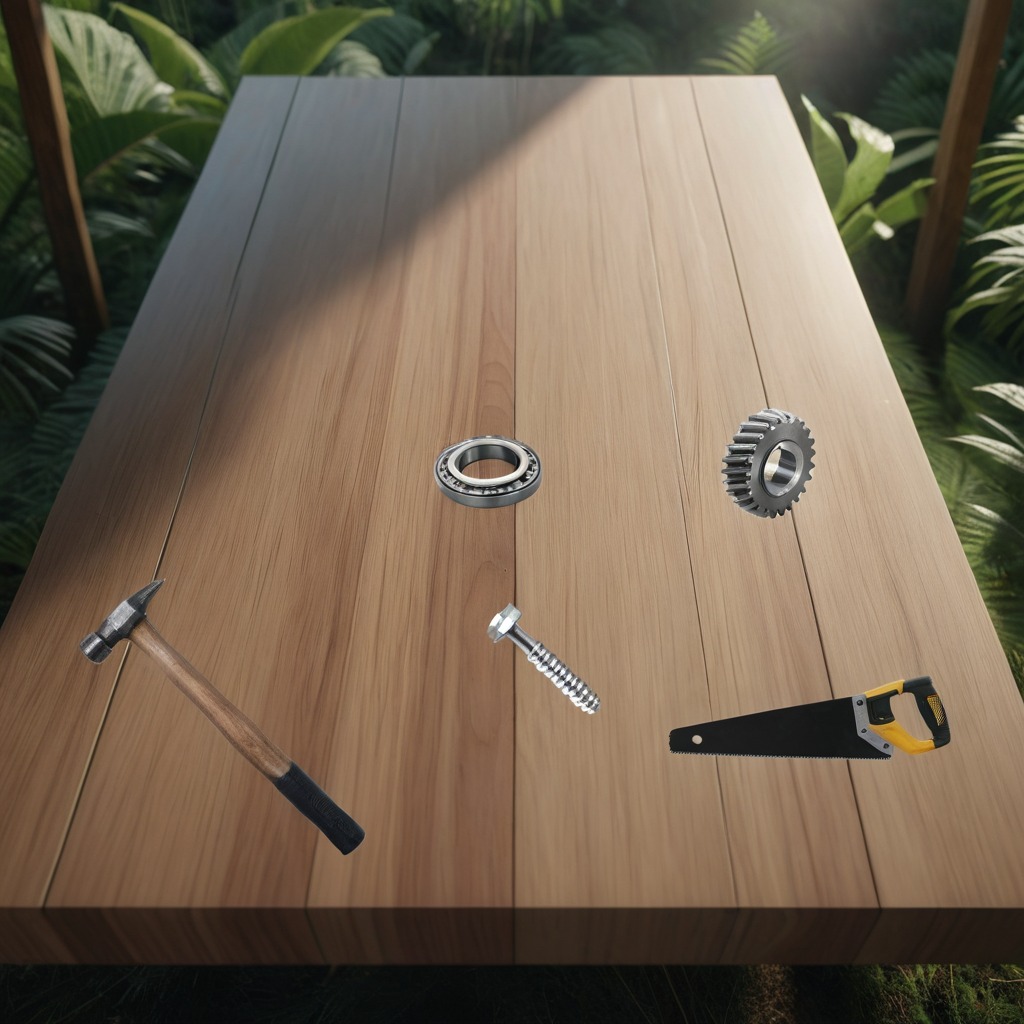
A metal ball bearing, a steel gear with teeth, a hammer, a metal machine screw, and a handheld metal saw are lying on the wooden table.